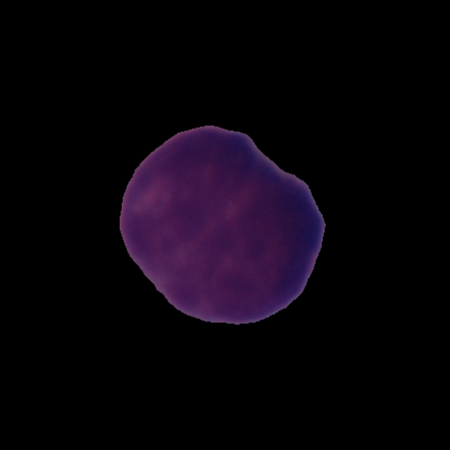
Label: cancer